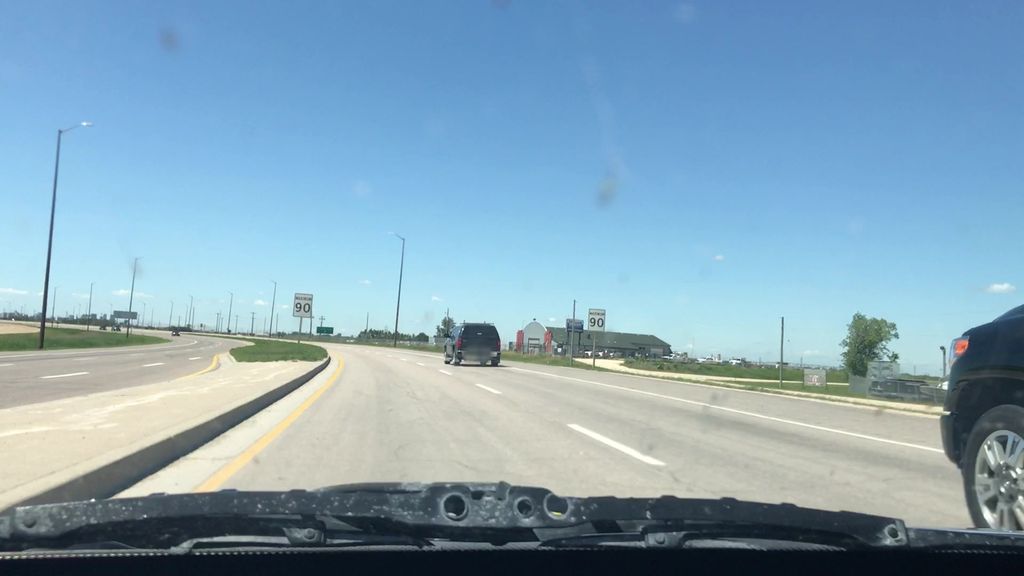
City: winnipeg